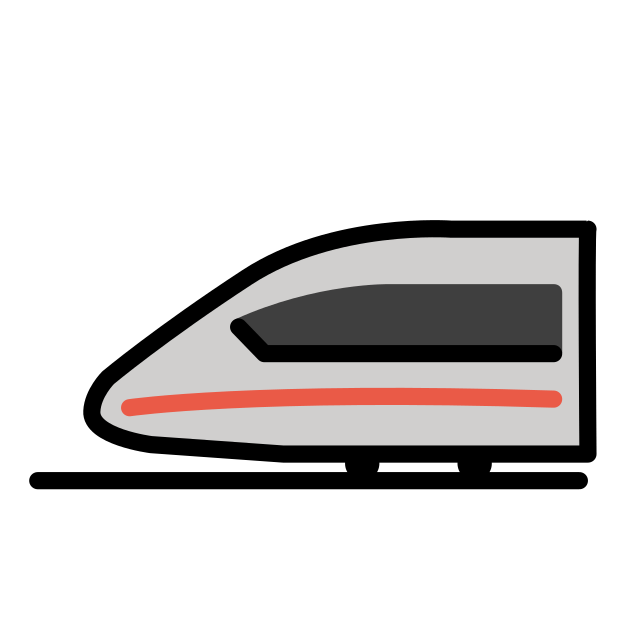
Emoji: 🚅
Name: high-speed train with bullet nose
Unicode: 0x1f685